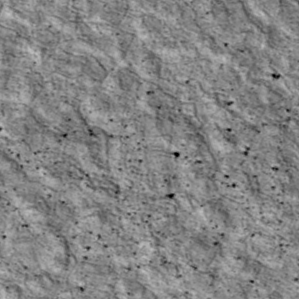
Label: non_frost